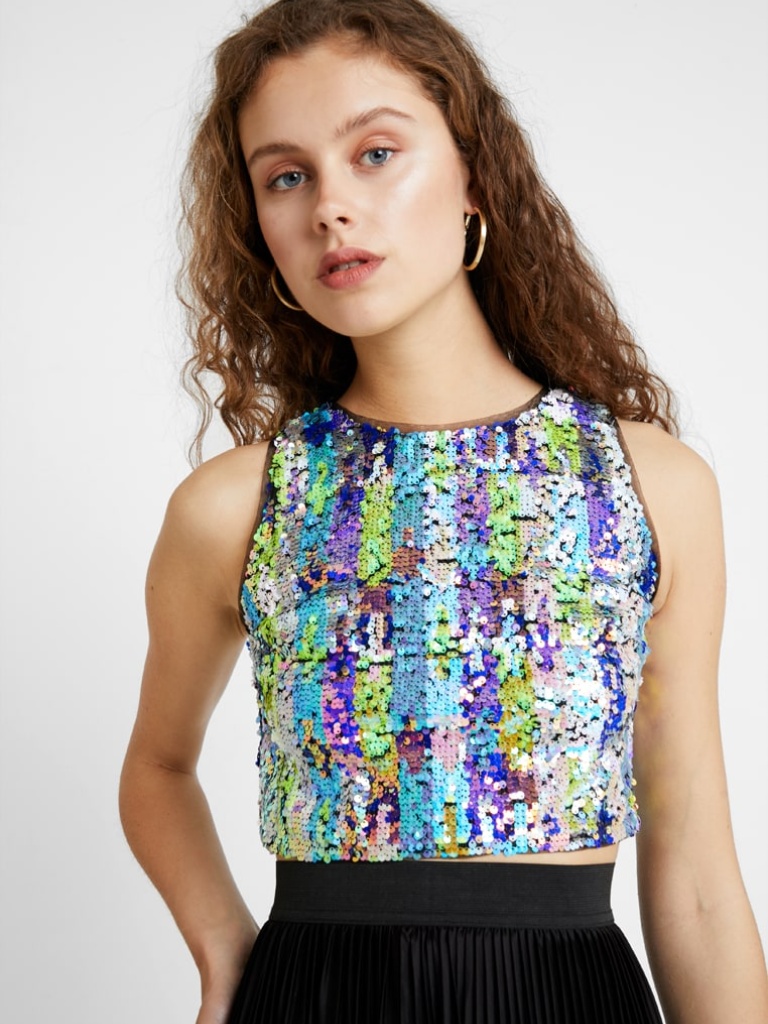
sequin tight sleeveless waist length Untucked crew blouse